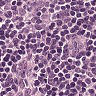
Metastatic tissue present: no